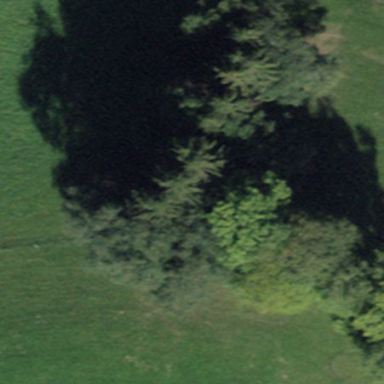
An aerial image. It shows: Forest area.